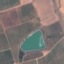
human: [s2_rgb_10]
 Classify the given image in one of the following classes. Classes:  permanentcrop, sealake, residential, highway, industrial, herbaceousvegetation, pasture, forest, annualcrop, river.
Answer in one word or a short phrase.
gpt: PermanentCrop